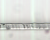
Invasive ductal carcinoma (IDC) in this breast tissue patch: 0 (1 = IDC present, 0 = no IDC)